Question: I just upgraded my app from Facebook iOS SDK 3.1 to 3.2.1 and I'm trying to take advantage of the new error handling provided by the new FBError category on NSError. The code is at the bottom. It compiles fine, but when a FB error occurs, I get the following at run time:
'''
- [NSError fberrorShouldNotifyUser]: unrecognized selector sent to instance
'''
This seems like a linker error, where the category is not getting linked in from the the FacebookSDK static library. I tried adding both the -ObjC and -all_load flags under the other linker flags in the target. I read this: <URL> but still no luck.
Basically the same code works fine in the sample projects provided by Facebook. Thanks for any suggestions.
'''
// Open the Facebook session.
- (void)openSession {
NSArray *permissions = [[NSArray alloc] initWithObjects:@"email", nil];
// Open or re-open the active session
[FBSession openActiveSessionWithReadPermissions:permissions
allowLoginUI:YES
completionHandler:^(FBSession *session, FBSessionState state, NSError *error) {
[self sessionStateChanged:session state:state error:error];
}];
}
- (void)handleAuthError:(NSError *)error{
NSString *alertMessage, *alertTitle;
if (error.fberrorShouldNotifyUser) {
// If the SDK has a message for the user, surface it. This conveniently
// handles cases like password change or iOS6 app slider state.
alertTitle = @"Something Went Wrong";
alertMessage = error.fberrorUserMessage;
} else if (error.fberrorCategory == FBErrorCategoryAuthenticationReopenSession) {
// It is important to handle session closures as mentioned. You can inspect
// the error for more context but this sample generically notifies the user.
alertTitle = @"Session Error";
alertMessage = @"Your current session is no longer valid. Please log in again.";
} else if (error.fberrorCategory == FBErrorCategoryUserCancelled) {
// The user has cancelled a login. You can inspect the error
// for more context. For this sample, we will simply ignore it.
NSLog(@"user cancelled login");
} else {
// For simplicity, this sample treats other errors blindly, but you should
// refer to https://developers.facebook.com/docs/technical-guides/iossdk/errors/ for more information.
alertTitle = @"Unknown Error";
alertMessage = @"Error. Please try again later.";
NSLog(@"Unexpected error:%@", error);
}
if (alertMessage) {
[[[UIAlertView alloc] initWithTitle:alertTitle
message:alertMessage
delegate:nil
cancelButtonTitle:@"OK"
otherButtonTitles:nil] show];
}
}
// Handle Facebook session state changed
- (void)sessionStateChanged:(FBSession *)session
state:(FBSessionState)state
error:(NSError *)error {
if (error) {
[self handleAuthError:error];
} else {
switch (state) {
case FBSessionStateOpen:
[self onSessionOpen:session];
break;
case FBSessionStateOpenTokenExtended:
[self onSessionOpen:session];
break;
case FBSessionStateClosedLoginFailed:
[self onSessionClose:error];
break;
case FBSessionStateClosed:
// No-op
// See: https://developers.facebook.com/docs/reference/ios/3.1/class/FBSession
// Session is closed but token is still cached for later use.
break;
default:
NSLog(@"sessionStateChanged: unknown state: %d", state);
break;
}
}
}
'''
UPDATE:
A friend advised that I check if the selector actually exists in the linked binary. I followed the instructions here to find the location of the debug binary in the finder: <URL>
Then, I right-clicked on MyApp.app and chose "Show Package Contents". Found the binary file (it was the largest file in the list), dragged it into Vim and searched for "fberrorShouldNotifyUser". I couldn't find this selector or any of the FBError selectors.
I also tried clearing XCode's derived data - still no luck.
UPDATE #2:
Ugh, sometimes you totally miss the obvious answer. It turns out I didn't have the -ObjC flag properly set for my debug builds. See screenshot:

Thanks to d.kendall for getting me to check this again.
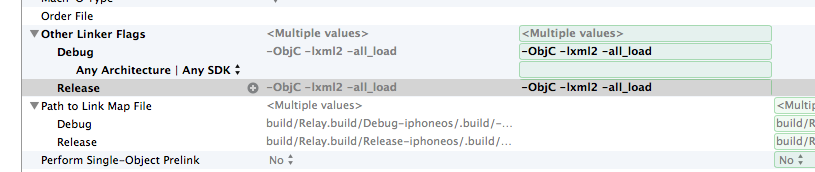
Answer: You need to add -ObjC to "other linker flags" in your project's build settings.